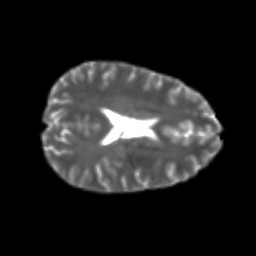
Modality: T2w
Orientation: axial
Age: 25
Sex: male
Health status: healthy
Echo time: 0.074 s